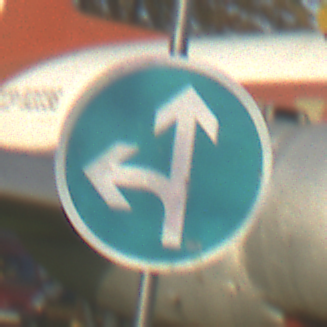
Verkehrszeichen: VorgeschriebeneFahrtrichtungGeradeausOderLinks
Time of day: SunriseSunset
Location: Outdoor (Special)
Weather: Clear
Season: NotSpecified
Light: Natural